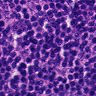
Metastatic tissue present: no